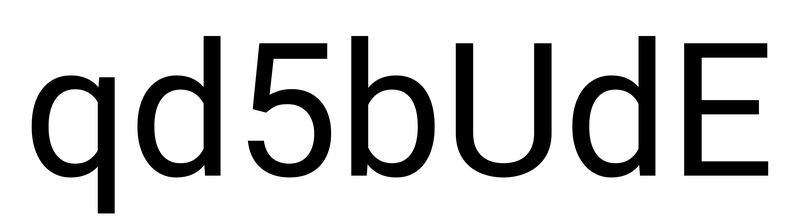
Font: Roboto_Regular